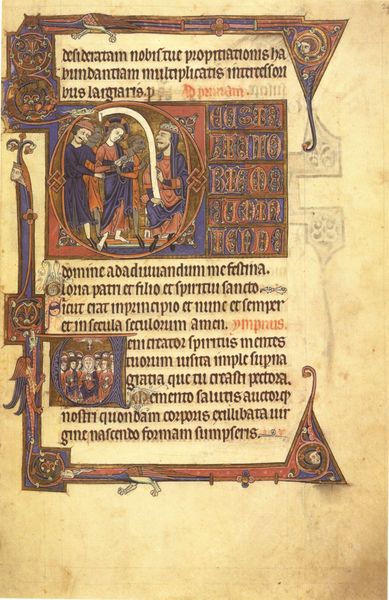
Titel: Stundenbuch (The Salvin Hours)
Institution: London, British Library
Schlagwörter: blau, mann, gelb, menschen, braun, frau, männer, rot, beige, alt, bibel, geschichte, rahmen, bildnis, gold, gewänder, personen, gotik, schrift, papier, graphik, figuren, verzierung, buch, kloster, rechteck, druck, illustration, text, buchstaben, initiale, buchseite, christus, jesus, antik, mittelalter, schriftrolle, drachen, latein, wörter, o